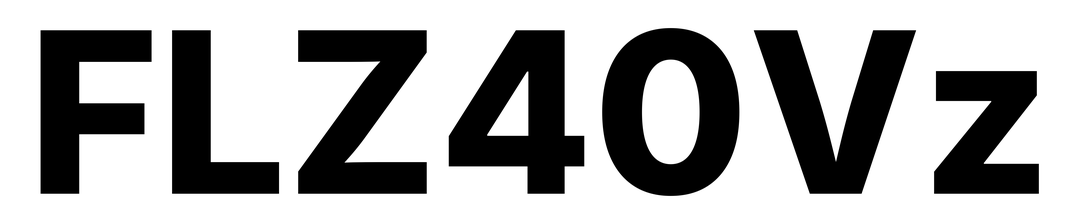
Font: Inter_ExtraBold